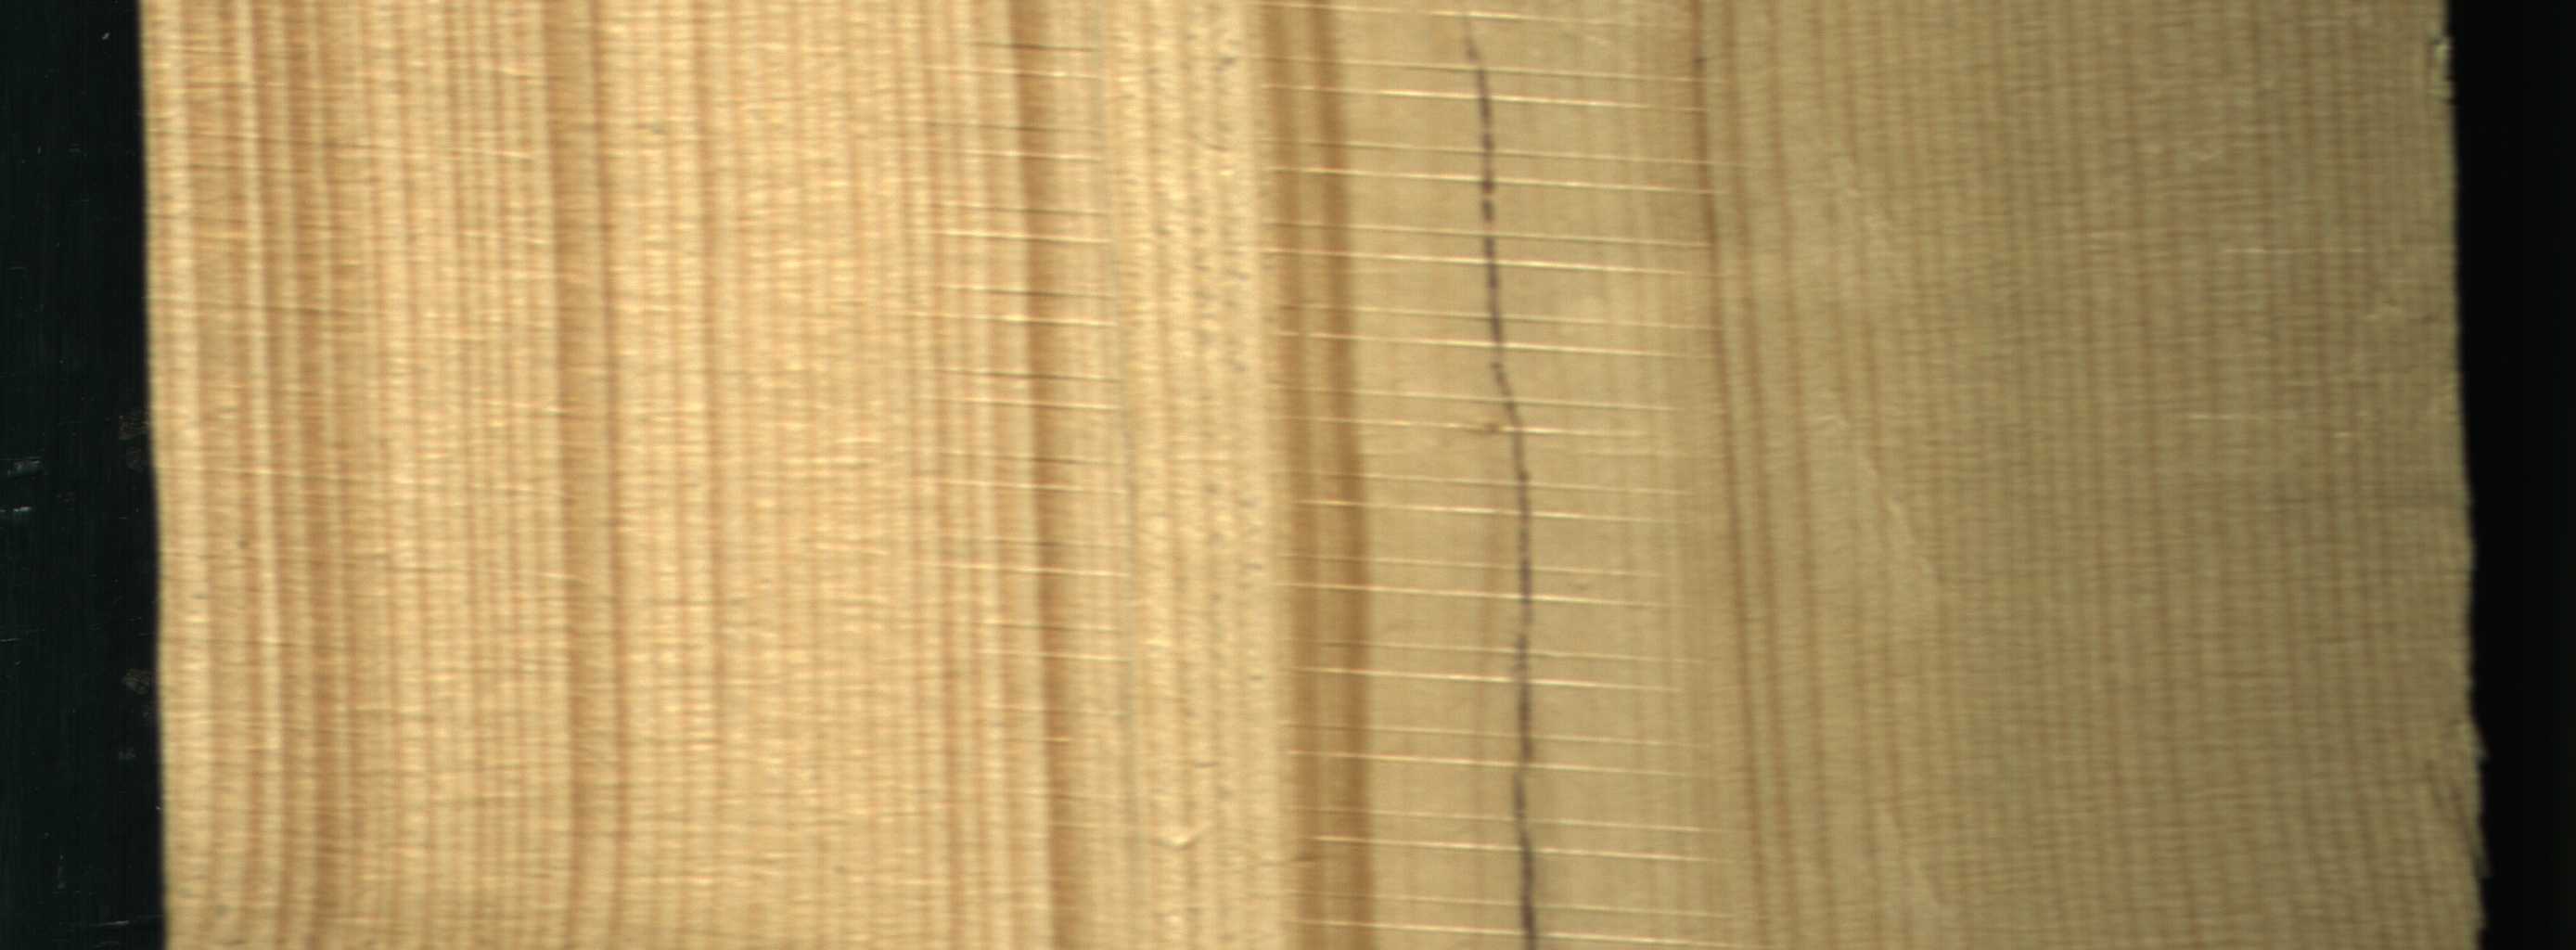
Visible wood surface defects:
Crack